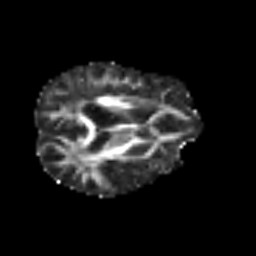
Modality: FA
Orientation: axial
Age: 64
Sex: male
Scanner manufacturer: siemens
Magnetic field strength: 3 T
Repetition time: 3.2 s
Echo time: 0.081 s